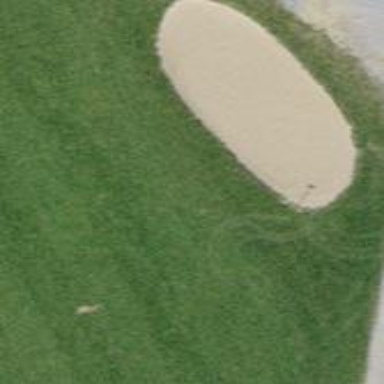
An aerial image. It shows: Golf bunker filled with natural sand.